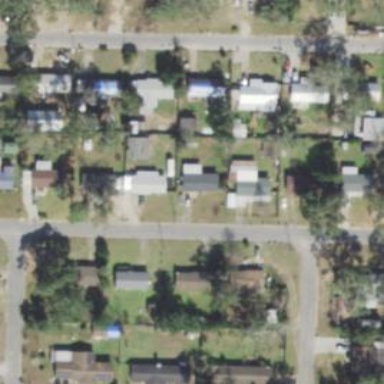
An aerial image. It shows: Residential area composed of single-family homes.